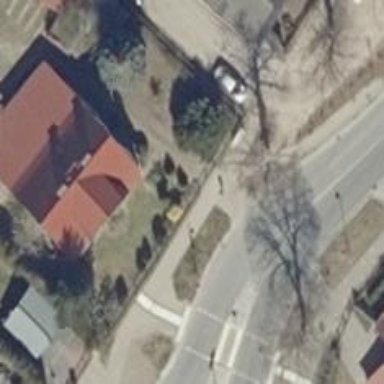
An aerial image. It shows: Sidewalk.